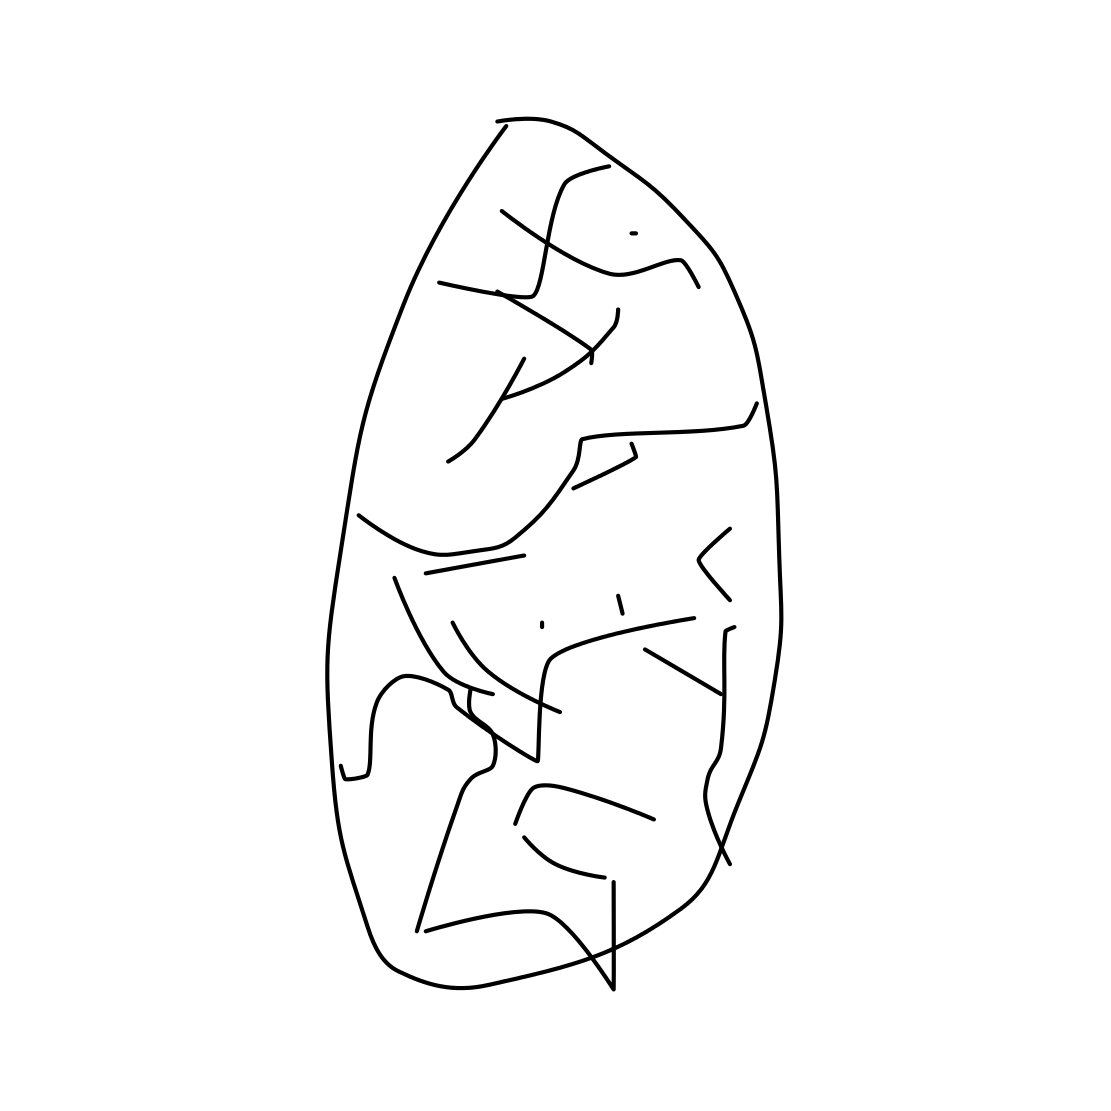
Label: brain